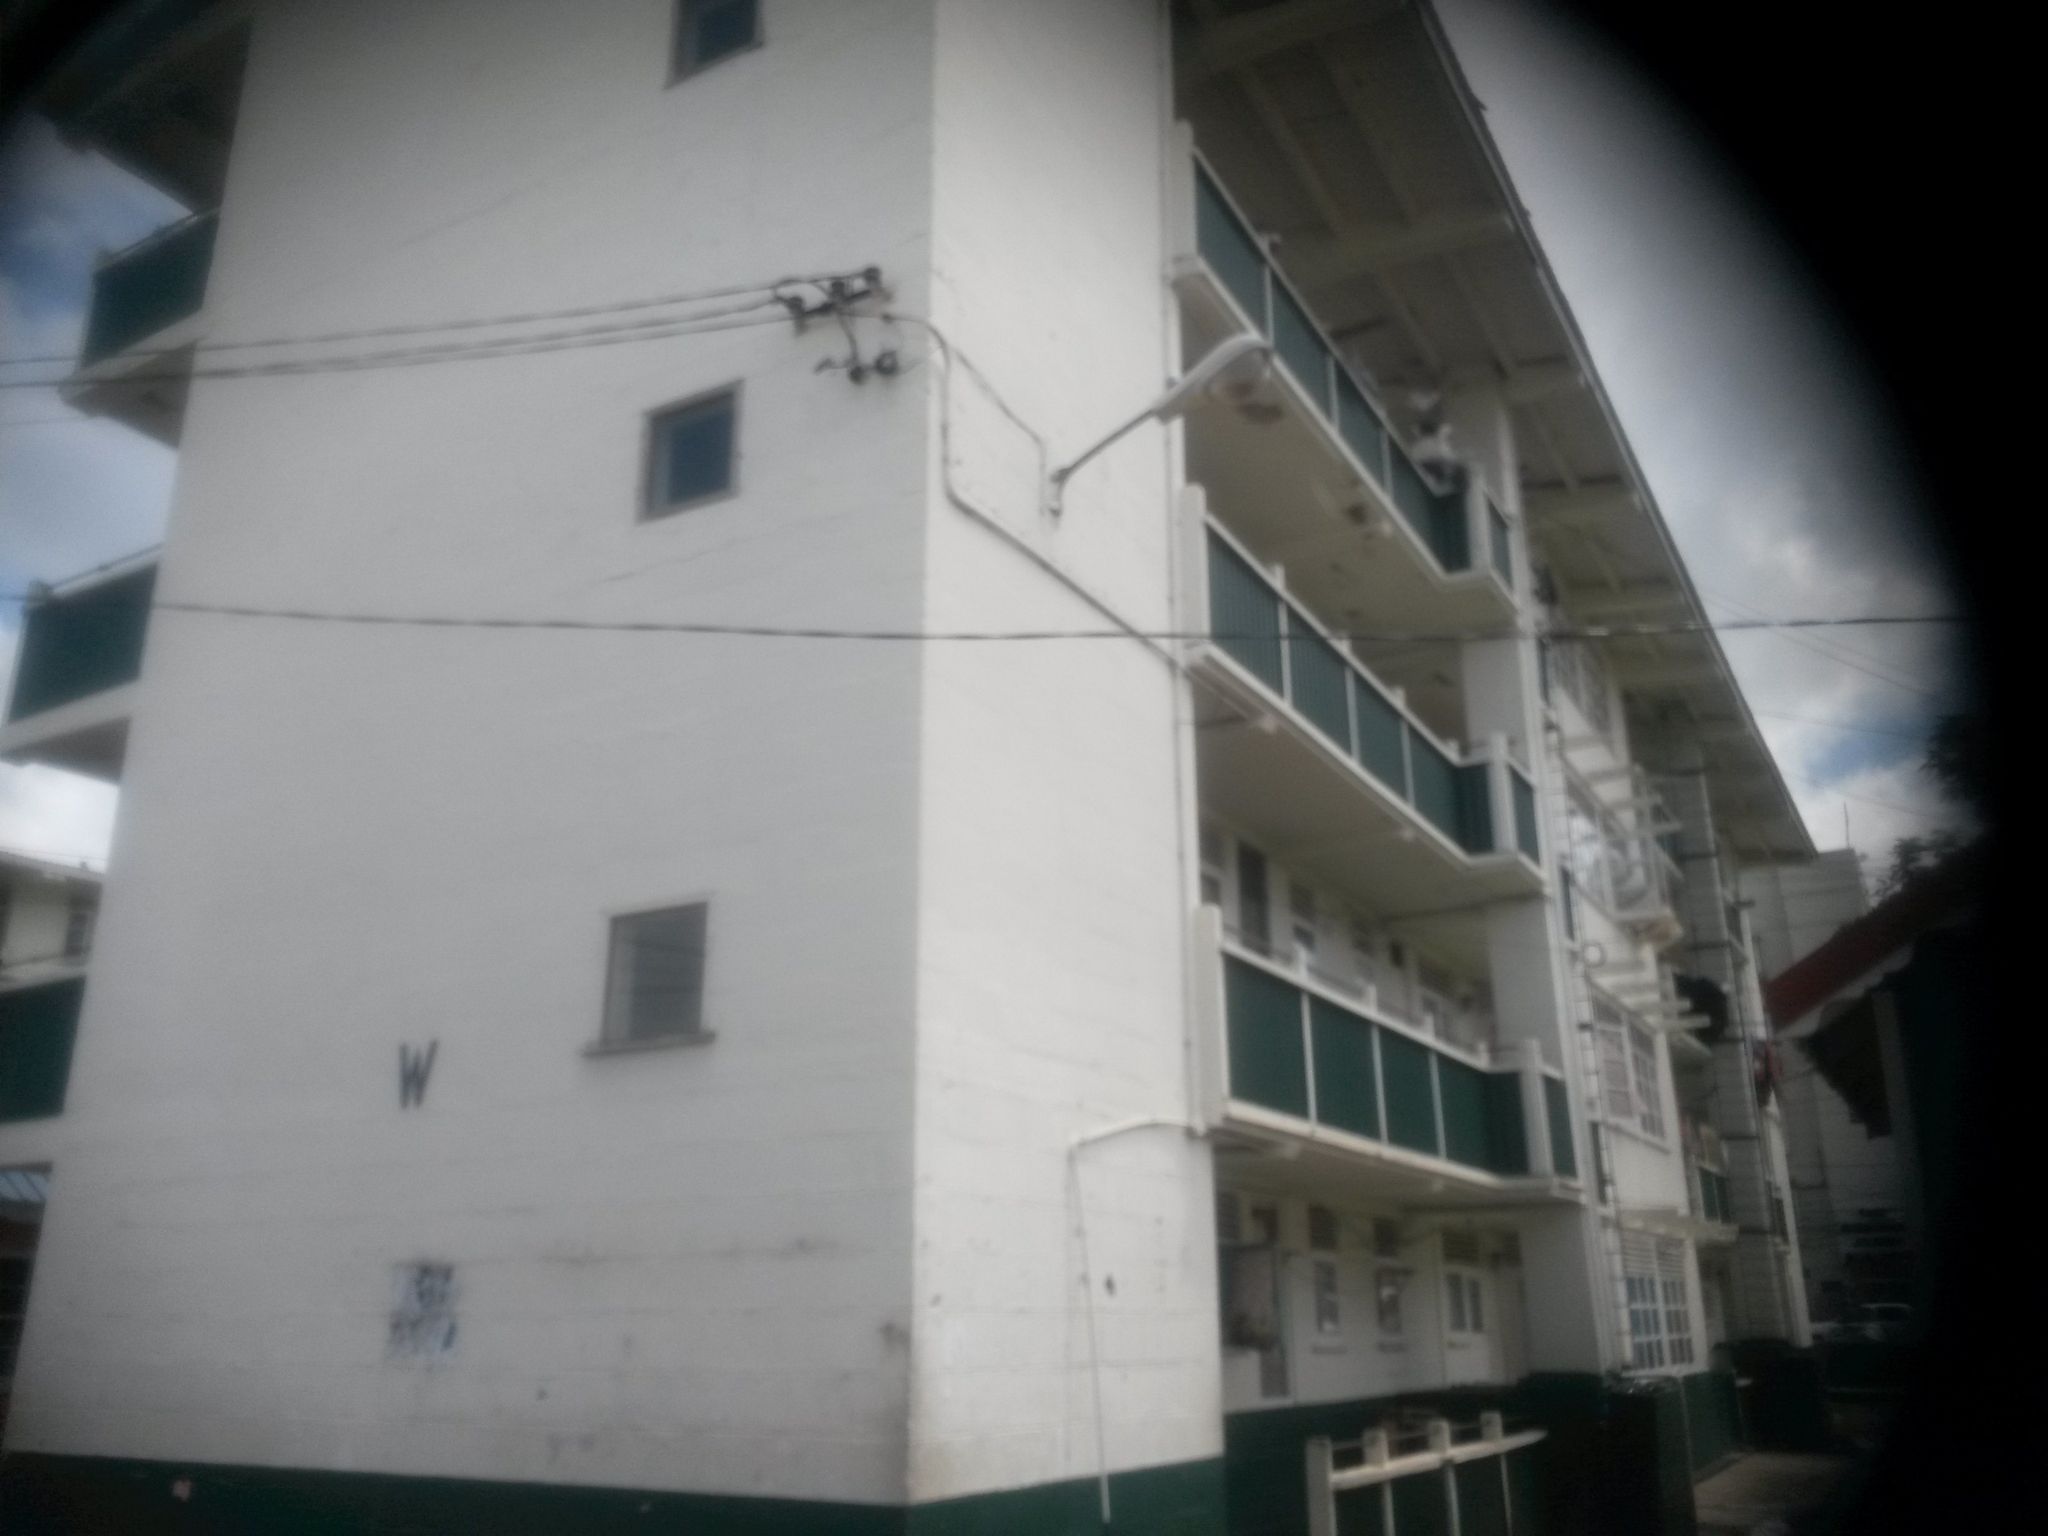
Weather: snowy
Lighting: day
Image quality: good
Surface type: driving surface
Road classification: unclassified
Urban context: dense urban cluster
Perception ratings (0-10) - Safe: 4.41, Lively: 4.87, Beautiful: 2.82, Boring: 8.92, Depressing: 4.32, Wealthy: 1.1